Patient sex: F
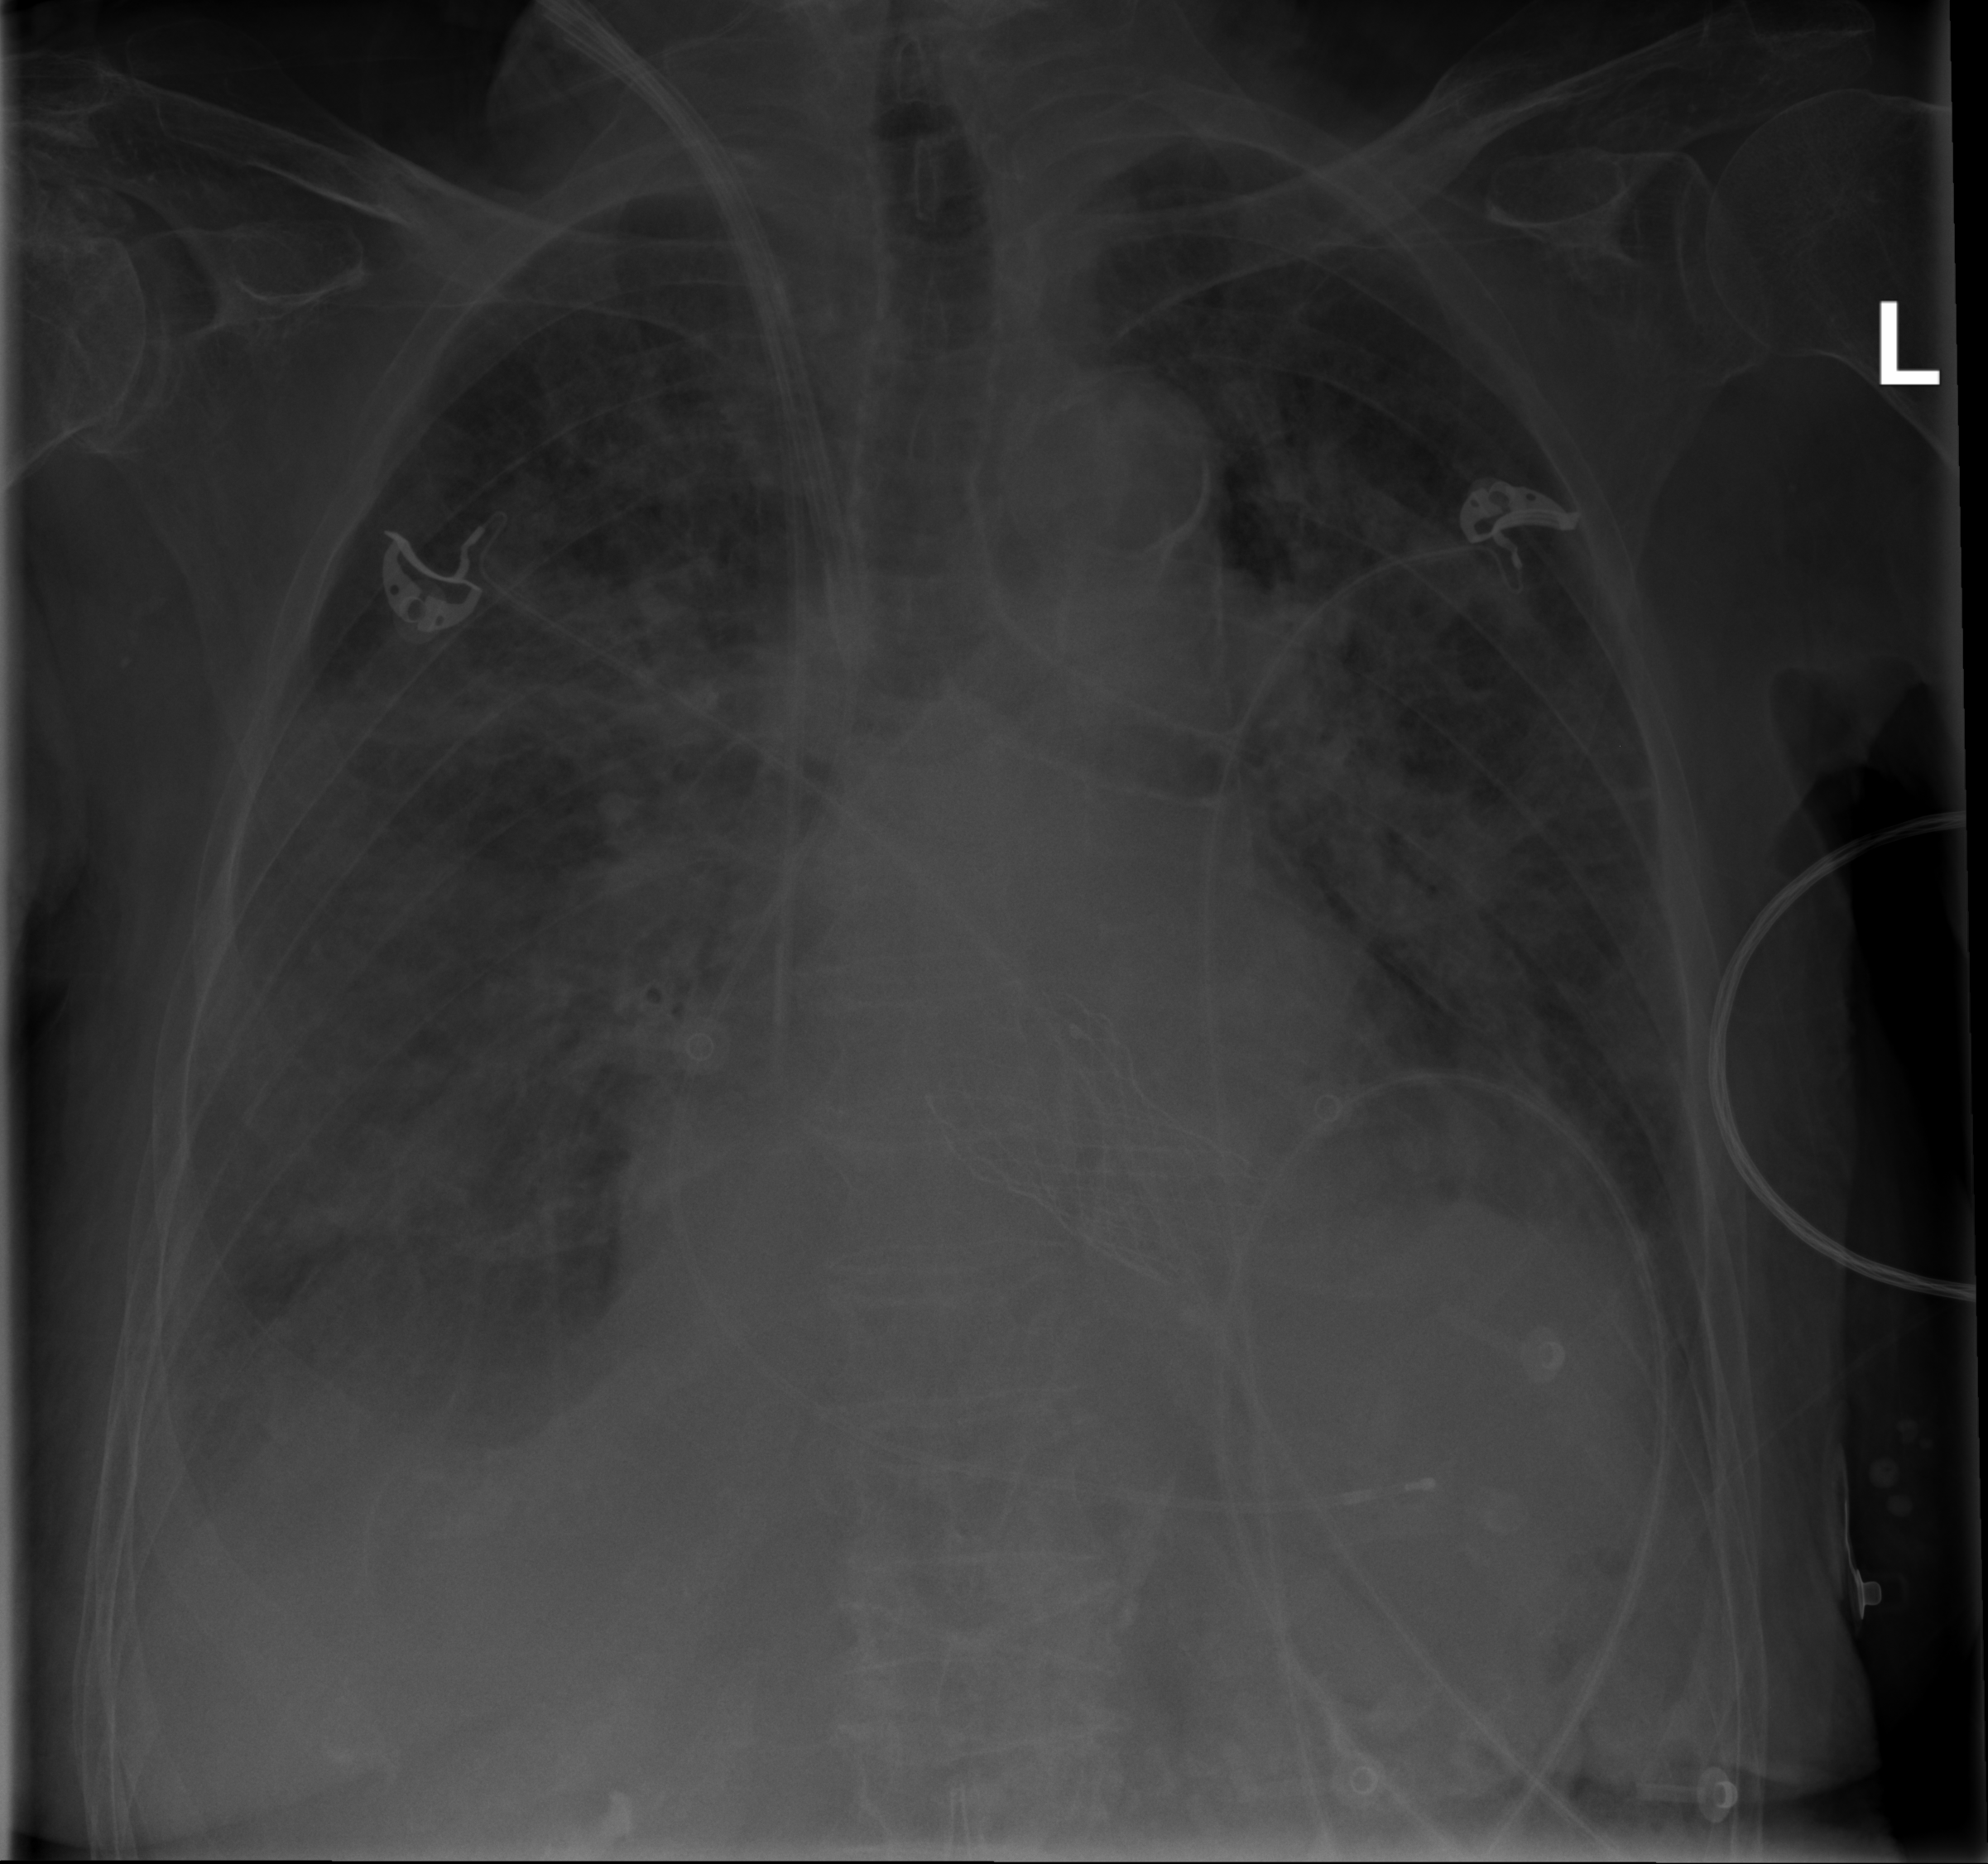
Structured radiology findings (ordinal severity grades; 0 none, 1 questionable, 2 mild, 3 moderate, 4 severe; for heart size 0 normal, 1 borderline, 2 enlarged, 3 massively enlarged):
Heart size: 2
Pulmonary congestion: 2
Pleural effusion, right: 3
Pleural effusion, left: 2
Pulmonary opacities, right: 3
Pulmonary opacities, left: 2
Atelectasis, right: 2
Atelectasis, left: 2